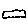
Label: cloud